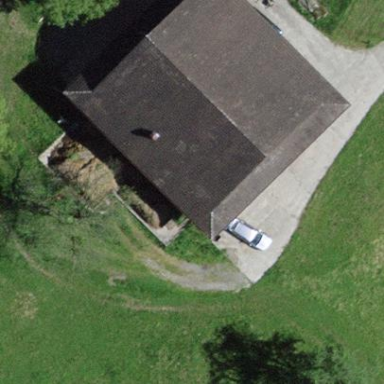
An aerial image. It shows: Barn.